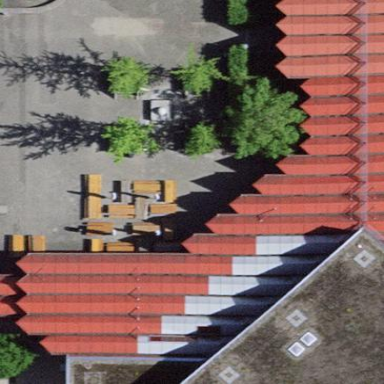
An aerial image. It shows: View of roof of building.